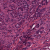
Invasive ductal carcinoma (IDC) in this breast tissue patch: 1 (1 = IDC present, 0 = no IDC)